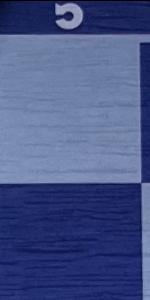
Label: Empty